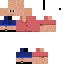
A male human skin with medium skin, wearing brown short hair dressed in a red tshirt and red pants, featuring a closed mouth.